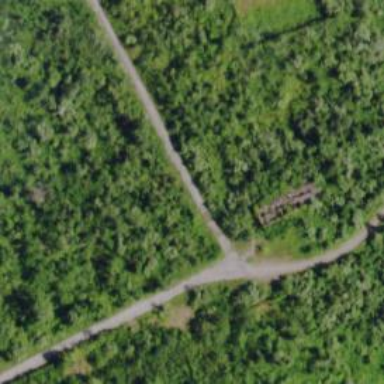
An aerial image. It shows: Abandoned railway.